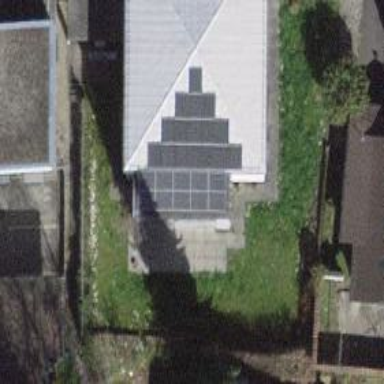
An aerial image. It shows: Solar power generator using photovoltaic panels.